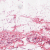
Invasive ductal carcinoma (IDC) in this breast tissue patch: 0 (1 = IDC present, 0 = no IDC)